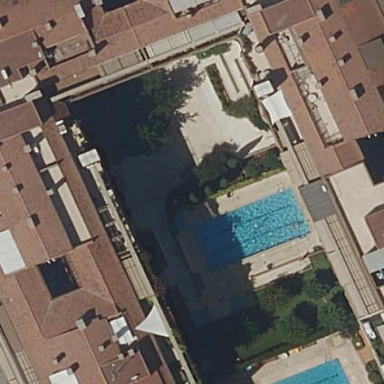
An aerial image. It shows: Residential building.